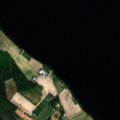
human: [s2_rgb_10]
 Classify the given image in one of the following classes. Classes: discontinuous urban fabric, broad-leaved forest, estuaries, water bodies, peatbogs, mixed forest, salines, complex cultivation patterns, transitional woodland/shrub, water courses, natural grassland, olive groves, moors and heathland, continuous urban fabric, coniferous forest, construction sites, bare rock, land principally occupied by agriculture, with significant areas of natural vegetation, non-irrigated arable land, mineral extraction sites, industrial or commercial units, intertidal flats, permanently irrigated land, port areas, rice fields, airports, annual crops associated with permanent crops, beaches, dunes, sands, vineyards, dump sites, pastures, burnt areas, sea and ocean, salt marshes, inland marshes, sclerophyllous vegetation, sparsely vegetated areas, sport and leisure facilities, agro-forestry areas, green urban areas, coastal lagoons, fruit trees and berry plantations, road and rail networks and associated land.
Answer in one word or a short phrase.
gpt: non-irrigated arable land, land principally occupied by agriculture, with significant areas of natural vegetation, mixed forest, water bodies